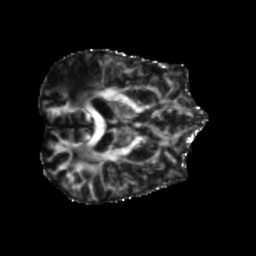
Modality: FA
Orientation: axial
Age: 78
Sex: male
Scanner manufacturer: siemens
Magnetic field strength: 3 T
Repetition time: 5.25 s
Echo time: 0.08 s